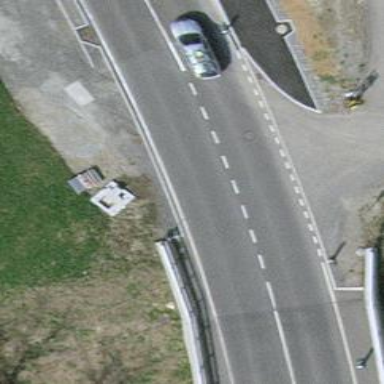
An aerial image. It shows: Tertiary road with asphalt surface. There is cycle lane on the left side.